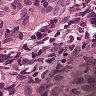
Metastatic tissue present: yes